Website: walmart
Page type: customer-info-address
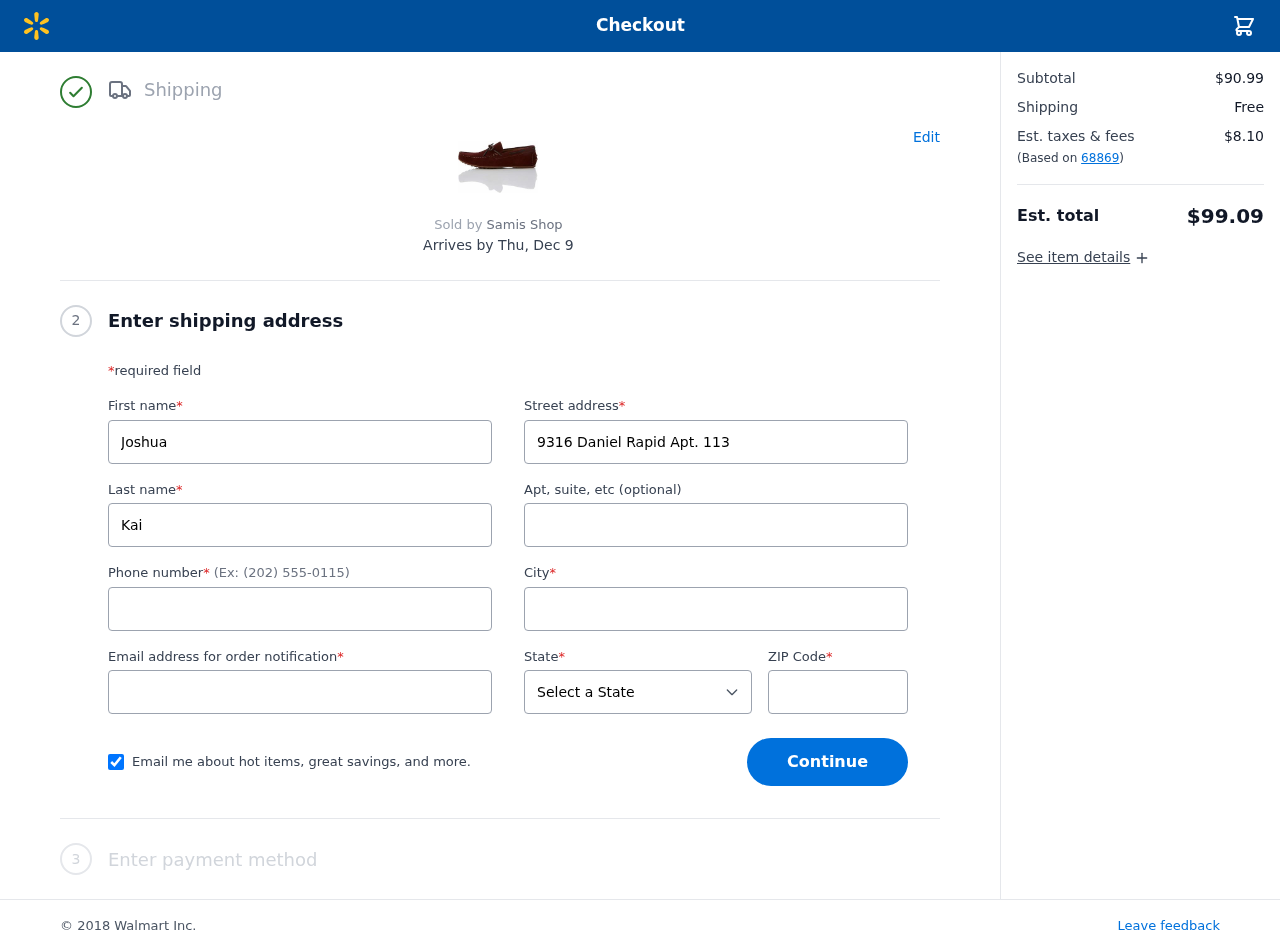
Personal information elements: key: PII_CITY
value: Sandovalshire
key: PII_EMAIL
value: joshua_kaiser@hotmail.com
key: PII_FIRSTNAME
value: Joshua
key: PII_LASTNAME
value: Kaiser
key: PII_PHONE
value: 3292336881
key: PII_POSTCODE
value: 68869
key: PII_STATE
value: Georgia
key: PII_STREET
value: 9316 Daniel Rapid Apt. 113
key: PII_STREET2
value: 574 Brandon Vista Apt. 998
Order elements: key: ORDER_DELIVERY_DATE
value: Thu, Dec 9
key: ORDER_SUBTOTAL
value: $90.99
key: ORDER_SHIPPING_COST
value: Free
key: ORDER_TAX
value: $8.10
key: ORDER_TOTAL
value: $99.09